Aerial crown-view tile of a tropical tree (Barro Colorado Island, Panama), acquired 20241112:
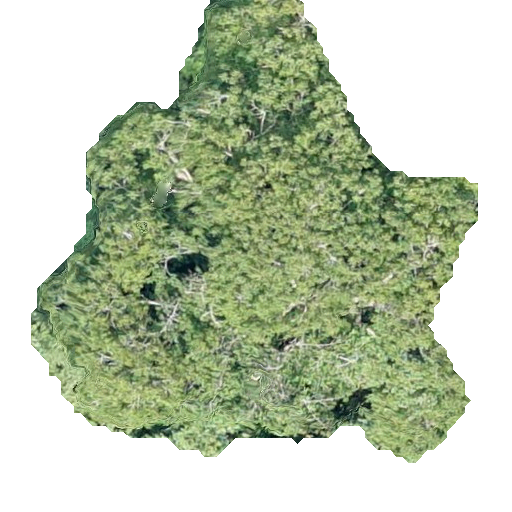
Species: Astronium graveolens
GBIF accepted scientific name: Astronium graveolens
Crown area: 213.255 m²